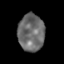
Tissue: skin
Cell type: Epithelial cells
Senescence score: 0.2448
Nuclear area (px): 959
Mean DAPI intensity: 107.721